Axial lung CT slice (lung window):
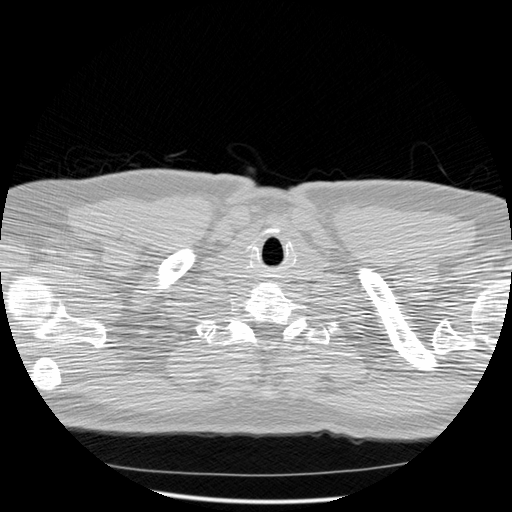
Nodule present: no